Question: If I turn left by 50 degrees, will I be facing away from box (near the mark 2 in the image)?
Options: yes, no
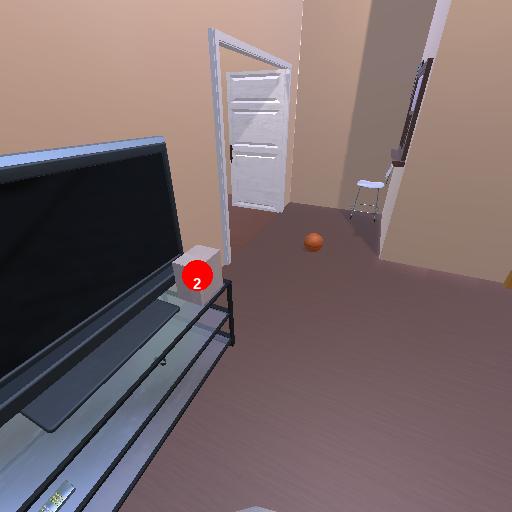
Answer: yes